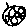
Label: moon